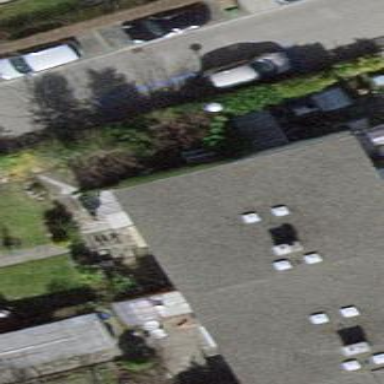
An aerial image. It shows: House with flat roof.